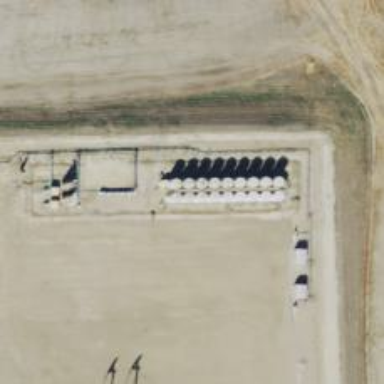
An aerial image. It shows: Storage tank that is man-made.